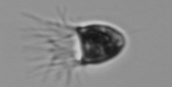
Label: Balanion